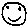
Label: smiley face